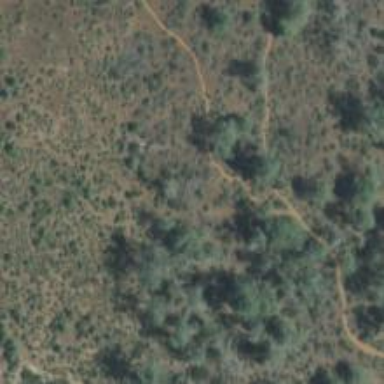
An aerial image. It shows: Path.